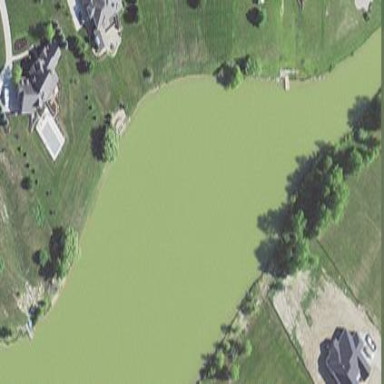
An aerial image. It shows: Pond with natural water.